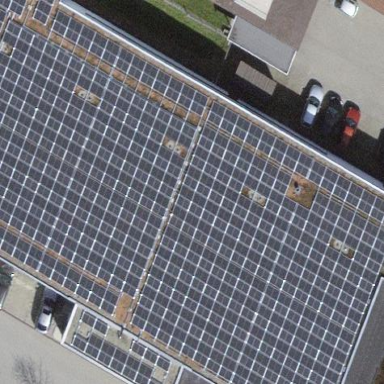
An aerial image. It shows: Solar power generator.